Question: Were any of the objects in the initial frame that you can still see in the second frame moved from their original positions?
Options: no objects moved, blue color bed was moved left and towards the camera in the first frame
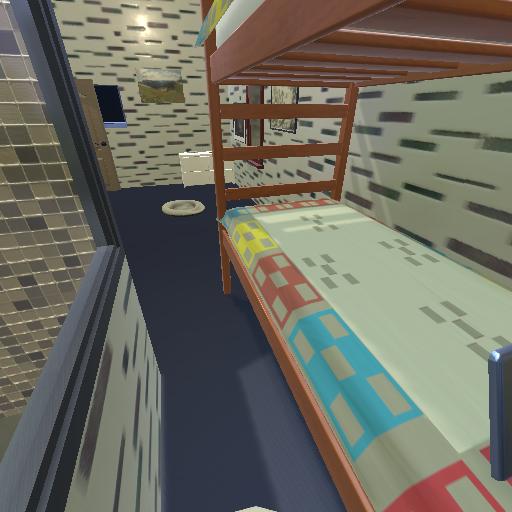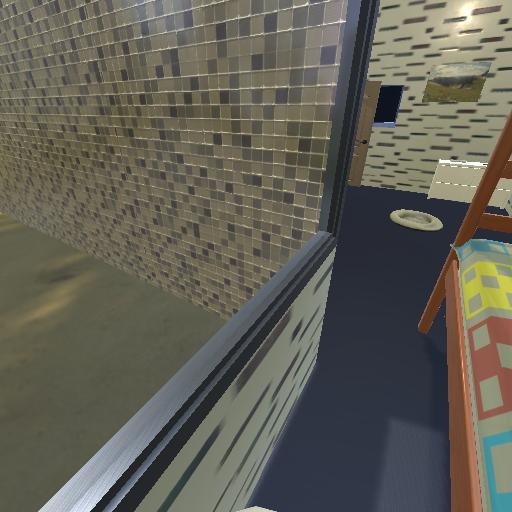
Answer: no objects moved